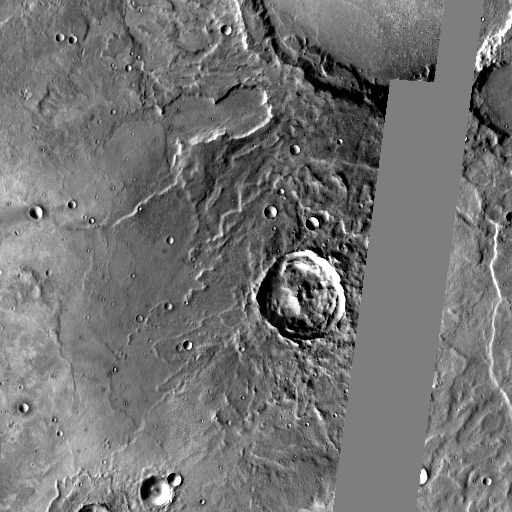
Crater classes present: Background, Other, Layered, Buried, Secondary